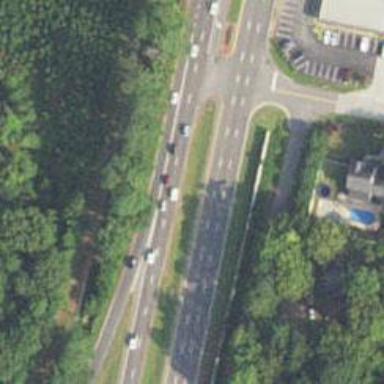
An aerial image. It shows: Expressway with asphalt surface classified as trunk highway.